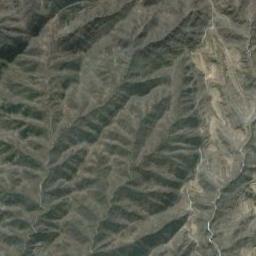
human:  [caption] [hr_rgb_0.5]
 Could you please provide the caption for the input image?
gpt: This mountain is completely covered by vegetation and there is a winding path in it .

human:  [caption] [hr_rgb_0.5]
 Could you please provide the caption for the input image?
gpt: There is not the even mountain .

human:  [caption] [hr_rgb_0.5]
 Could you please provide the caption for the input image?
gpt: The folded mountain consists of a number of ridges and valleys and its rocks are yellow .

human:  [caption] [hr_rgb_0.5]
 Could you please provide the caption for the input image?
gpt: The mountain is full of black soil .

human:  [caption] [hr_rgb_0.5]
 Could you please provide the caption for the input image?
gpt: There are some ridges on the brown mountain .